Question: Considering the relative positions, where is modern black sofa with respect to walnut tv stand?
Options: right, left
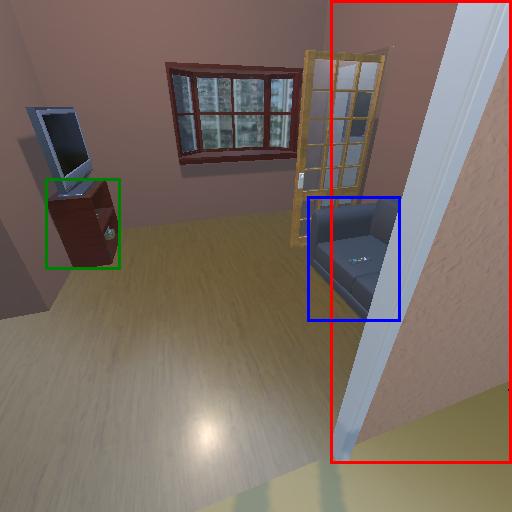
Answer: right